Question: I need help to understand this thing. Why in the following code the variables "ejes" and "habilidades" are resolved as "dynamic" and the third as 'IEnumerable<dynamic>'. This is affecting the code that runs next, an exception appears when I try to invoke the extension method "Count()" because "ejes" and "habilidades" are not IEnumerable. They are the result of the same method "Database.Query".
Here is the snippet:
'''
var db = Database.Open("froned");
db.Execute("begin transaction");
try
{
var asignacion = db.QuerySingle("select * from asignacion_avanza where id_asignacion = @0", id_asignacion);
var ejes = db.Query(String.Format(@"
select id_eje
from asignatura_eje_nivel
where id_nivel = {0}
and id_asignatura = {1}",
asignacion.id_nivel,
asignacion.id_asignatura));
var habilidades = db.Query(String.Format(@"
select id_habilidad
from asignatura_habilidad_nivel
where id_nivel = {0}
and id_asignatura = {1}",
asignacion.id_nivel,
asignacion.id_asignatura));
var dificultades = db.Query("select id_dificultad from dificultad");
var c_dif = dificultades.Count();
var c_eje = ejes.Count();
var c_habilidades = habilidades.Count();
'''
I put an Image of the debugger to show the runtime type of the variables.

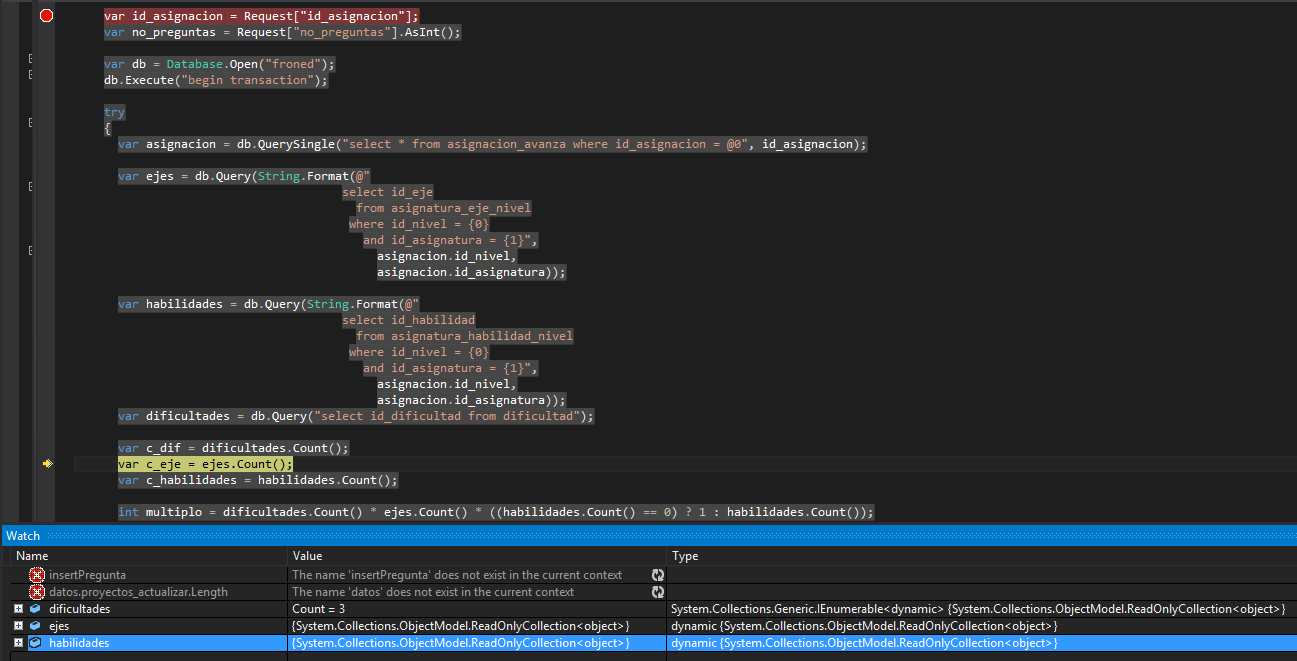
Answer: 'asignacion.id_nivel' and 'asignacion.id_asignatura' are dynamic types.
When you pass a dynamic type into any method as an argument, the return type of the method becomes dynamic instead of whatever MSDN says it is. You cannot use extension methods on dynamic types. 'Count()' is an extension method on 'Enumerable'. That's why you get the exception.
There are two ways to solve the problem and revert the return type to Enumerable. The first is to define it explicitly:
'''
IEnumerable<dynamic> data = db.Query(someSQL, parameterValue);
'''
and the other is to cast the parameter to a non-dynamic type:
'''
var data = db.Query(someSQL, (string)parameterValue);
'''
And as Knox points out, you must use parameters rather than string.Format.